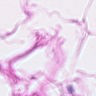
Metastatic tissue present: no